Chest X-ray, AP view. Patient: 19 years old, sex F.
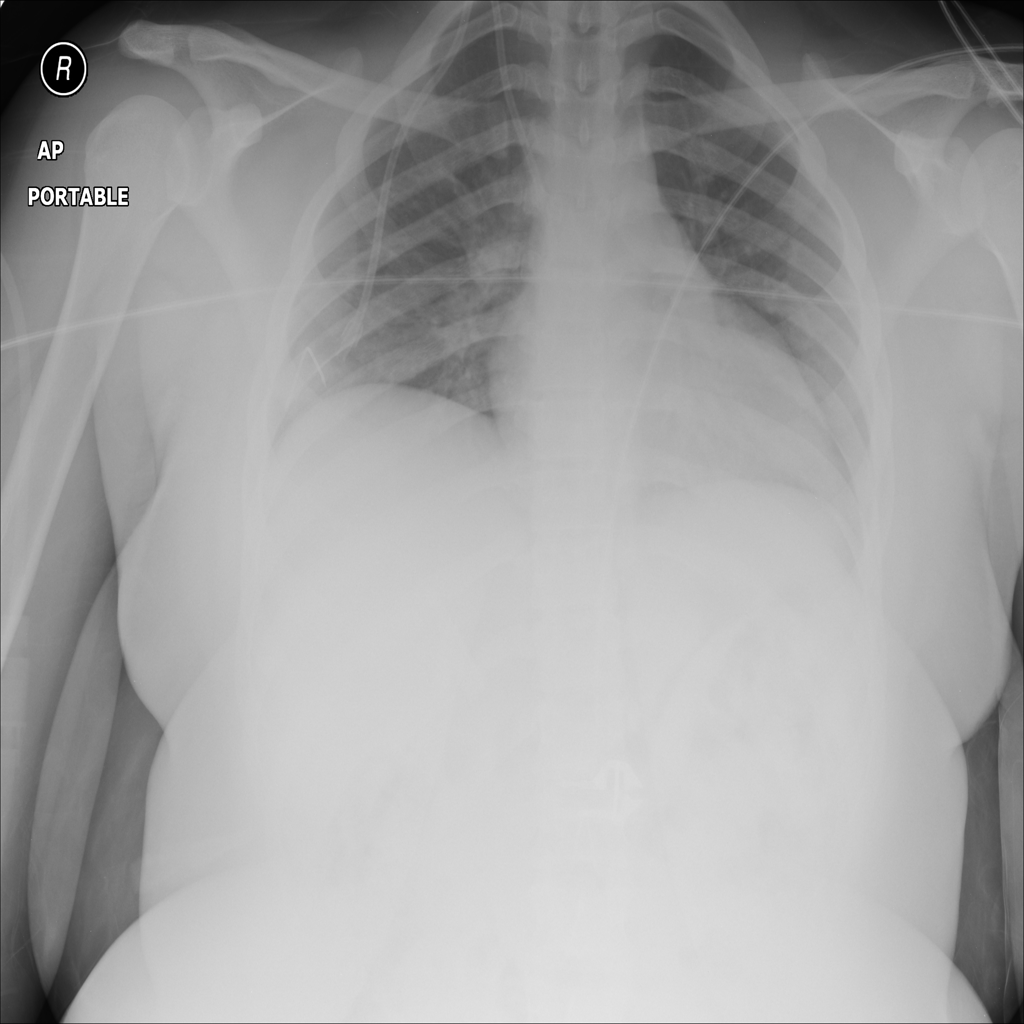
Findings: No Finding